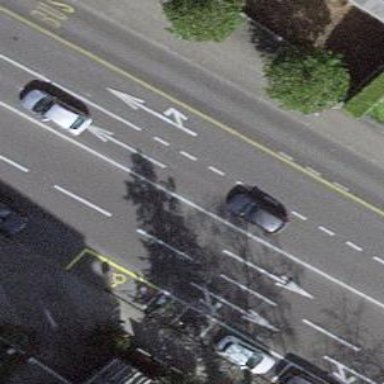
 there is bus lane and shared bus and cycle lane."